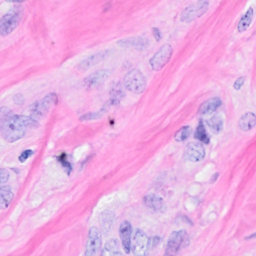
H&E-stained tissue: Breast